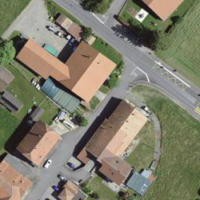
EUNIS habitat code: 55
Species observed at this site:
Galanthus nivalis